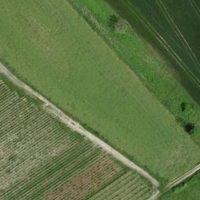
EUNIS habitat code: 52
Species observed at this site:
Lanius collurio
Saxicola rubicola
Alauda arvensis
Linaria cannabina
Matricaria discoidea